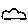
Label: cloud